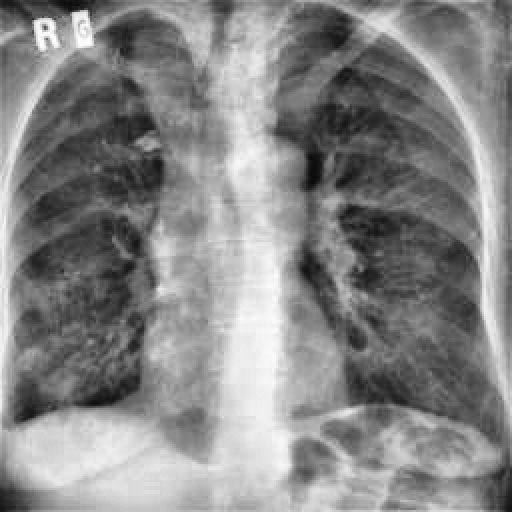
Finding: TUBERCULOSIS